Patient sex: F
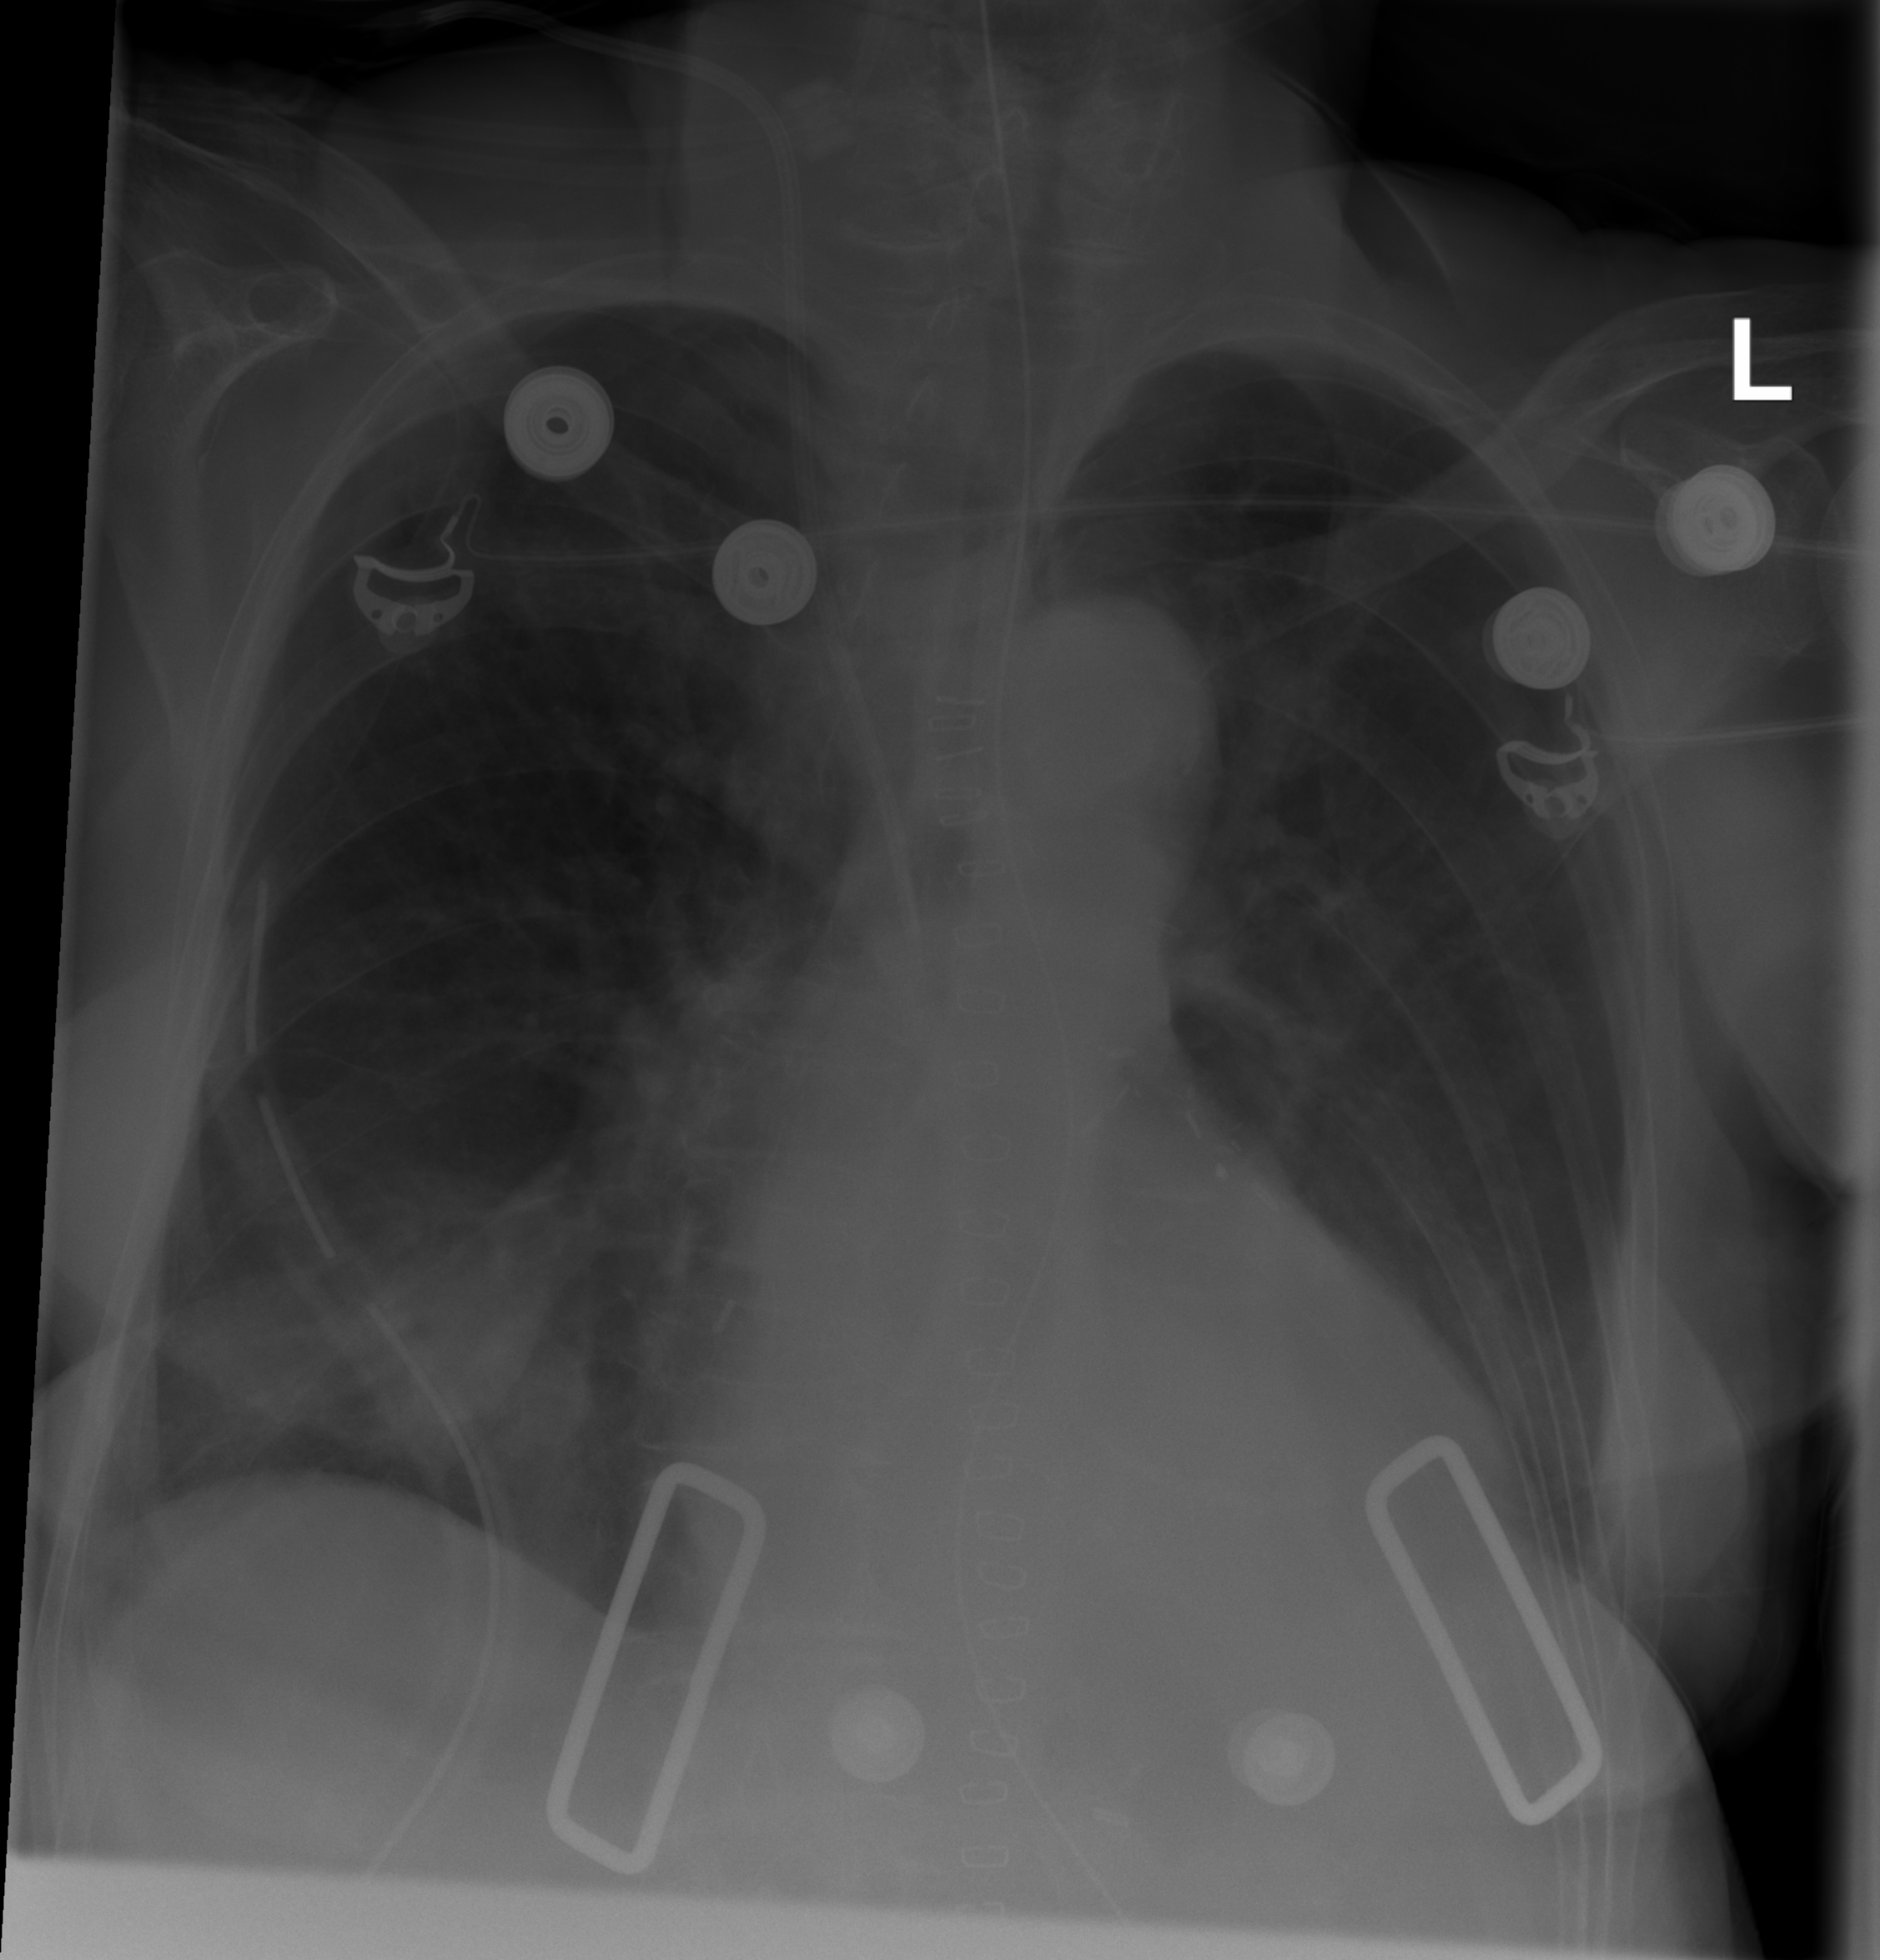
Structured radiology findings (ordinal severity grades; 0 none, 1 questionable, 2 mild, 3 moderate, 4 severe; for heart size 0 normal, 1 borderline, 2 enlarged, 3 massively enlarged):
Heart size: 2
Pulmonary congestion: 0
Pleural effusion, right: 0
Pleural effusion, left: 0
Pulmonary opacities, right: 2
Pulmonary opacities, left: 0
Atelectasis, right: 2
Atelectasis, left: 2